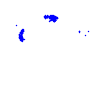
Particle: electron